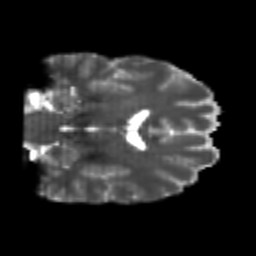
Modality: T2w
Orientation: coronal
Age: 24
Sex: male
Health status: healthy
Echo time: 0.074 s